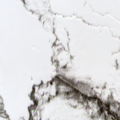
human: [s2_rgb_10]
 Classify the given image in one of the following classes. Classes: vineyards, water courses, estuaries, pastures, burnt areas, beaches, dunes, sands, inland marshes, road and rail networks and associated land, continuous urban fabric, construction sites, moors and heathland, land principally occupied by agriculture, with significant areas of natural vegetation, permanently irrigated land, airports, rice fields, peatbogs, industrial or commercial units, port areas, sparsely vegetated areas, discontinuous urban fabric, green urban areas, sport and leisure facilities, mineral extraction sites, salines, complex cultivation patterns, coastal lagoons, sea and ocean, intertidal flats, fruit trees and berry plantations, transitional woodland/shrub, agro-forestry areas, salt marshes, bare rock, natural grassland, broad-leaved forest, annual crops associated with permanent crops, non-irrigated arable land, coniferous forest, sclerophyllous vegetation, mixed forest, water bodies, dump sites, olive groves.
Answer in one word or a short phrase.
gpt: peatbogs, water bodies